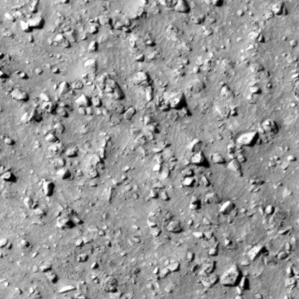
Label: non_frost